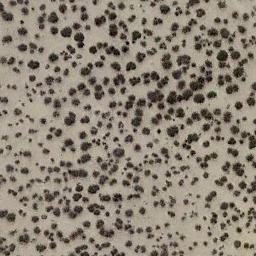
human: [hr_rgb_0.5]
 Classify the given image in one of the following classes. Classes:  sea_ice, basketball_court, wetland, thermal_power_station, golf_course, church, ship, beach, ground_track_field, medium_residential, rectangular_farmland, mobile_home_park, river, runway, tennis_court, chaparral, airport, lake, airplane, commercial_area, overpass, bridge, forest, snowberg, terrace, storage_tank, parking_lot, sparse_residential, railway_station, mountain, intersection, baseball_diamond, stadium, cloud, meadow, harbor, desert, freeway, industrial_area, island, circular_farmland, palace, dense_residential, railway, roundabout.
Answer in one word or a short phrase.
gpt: chaparral